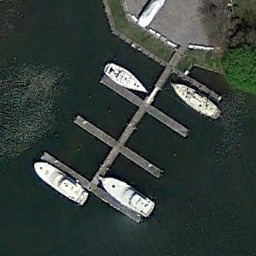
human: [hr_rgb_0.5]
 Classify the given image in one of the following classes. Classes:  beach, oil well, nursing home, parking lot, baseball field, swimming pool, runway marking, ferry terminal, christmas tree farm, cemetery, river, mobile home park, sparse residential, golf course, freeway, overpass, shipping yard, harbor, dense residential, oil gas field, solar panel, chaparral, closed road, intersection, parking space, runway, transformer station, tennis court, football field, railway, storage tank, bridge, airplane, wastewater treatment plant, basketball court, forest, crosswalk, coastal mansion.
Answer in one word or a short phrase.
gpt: ferry terminal